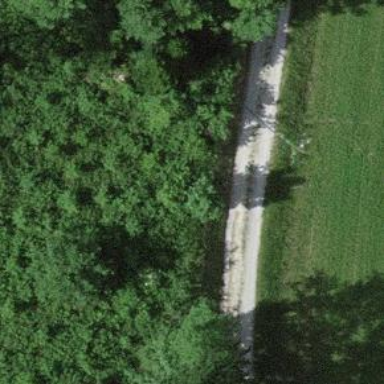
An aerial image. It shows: Track with fine gravel surface graded as grade 2.